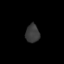
Tissue: lung
Cell type: Epithelial cells
Senescence score: 0.2041
Nuclear area (px): 251
Mean DAPI intensity: 57.251